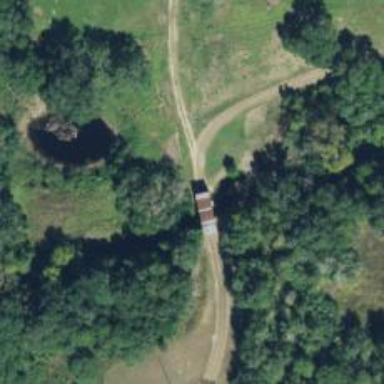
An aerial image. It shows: Covered bridge on residential road.